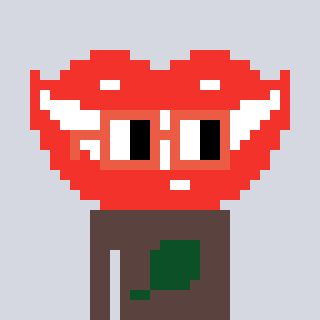
a pixel art character with square orange glasses, a smile-shaped head and a darkbrown-colored body on a cool background